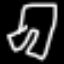
Label: pants